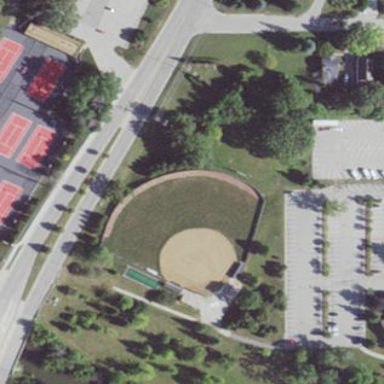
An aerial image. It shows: Baseball pitch for leisure land.